Question: I need to make XML handling routine which would remove certain XML tags from XML document given to the routine. The XML document is not fixed but it's known that it is not using any namespaces.
The routine will have two lists of XML tag names:
- -
Exclude is more dominant i.e. if same tag is in both lists then that tag should not be picked. If parent tag is excluded then child tags should be excluded also.
I have seen great examples and answers accross the web but haven't found fully working solution in single XSLT for my issue.
This solution seems very clear and reasonable but would it be possible to have "BlackList" also in the same XSLT?:
<URL>
EDIT: Exclude and include lists are independent from each others. I.e. exclude list does not contain all tags which are not in include list and vice versa.
EDIT2: Simplified process needed: XML -> remove exclude tags -> remove other than include tags.
EDIT3: Fixed link.
EDIT4: Venn Diagrams with all use cases (A section is always wanted):

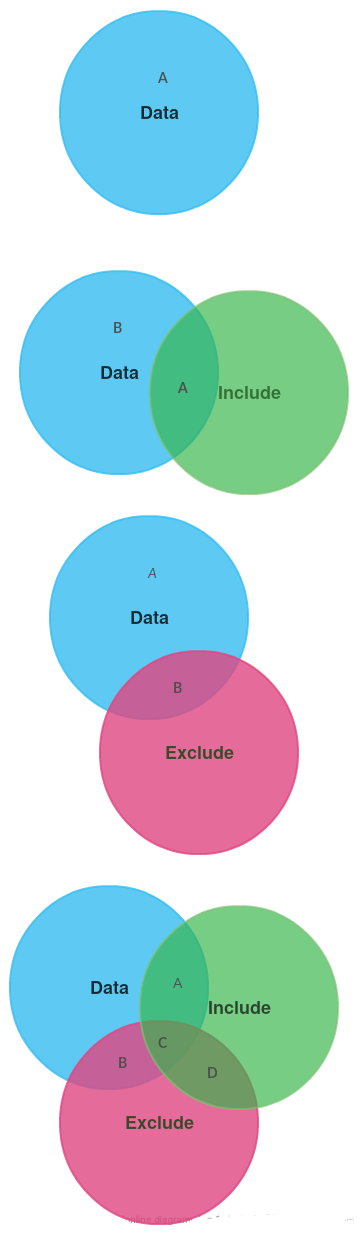
Answer: The following stylesheet:
'''
<xsl:stylesheet version="1.0"
xmlns:xsl="http://www.w3.org/1999/XSL/Transform"
xmlns:my="http://example.com/my">
<xsl:output method="xml" version="1.0" encoding="UTF-8" indent="yes"/>
<xsl:strip-space elements="*"/>
<my:whitelist>
<item>America</item>
<item>USA</item>
<item>California</item>
<item>LosAngeles</item>
<item>SanFranciso</item>
<item>Mexico</item>
<item>Tijuana</item>
</my:whitelist>
<my:blacklist>
<item>Mexico</item>
</my:blacklist>
<!-- identity transform -->
<xsl:template match="@*|node()">
<xsl:copy>
<xsl:apply-templates select="@*|node()"/>
</xsl:copy>
</xsl:template>
<xsl:template match="*[not(name()=document('')/*/my:whitelist/item) or name()=document('')/*/my:blacklist/item]"/>
</xsl:stylesheet>
'''
applied to the following input:
'''
<America>
<USA>
<NewYork>
<NewYork>no</NewYork>
<Albany>yes</Albany>
</NewYork>
<California>
<LosAngeles>no</LosAngeles>
<SanFranciso>no</SanFranciso>
</California>
</USA>
<Canada>
<Vancouver>no</Vancouver>
<Montreal>yes</Montreal>
</Canada>
<Mexico>
<Tijuana>no</Tijuana>
</Mexico>
</America>
'''
will return:
'''
<?xml version="1.0" encoding="UTF-8"?>
<America>
<USA>
<California>
<LosAngeles>no</LosAngeles>
<SanFranciso>no</SanFranciso>
</California>
</USA>
</America>
'''
Of course, this only make sense if the two lists are allowed to overlap - i.e. when the blacklist overrides the whitelist.
---
## Added:
If your processor cannot resolve the 'document()' function referring back to the stylesheet itself, try the following alternative:
'''
<xsl:stylesheet version="1.0"
xmlns:xsl="http://www.w3.org/1999/XSL/Transform"
xmlns:exsl="http://exslt.org/common"
extension-element-prefixes="exsl">
<xsl:output method="xml" version="1.0" encoding="UTF-8" indent="yes"/>
<xsl:strip-space elements="*"/>
<xsl:variable name="whitelist">
<item>America</item>
<item>USA</item>
<item>California</item>
<item>LosAngeles</item>
<item>SanFranciso</item>
<item>Mexico</item>
<item>Tijuana</item>
</xsl:variable>
<xsl:variable name="blacklist">
<item>Mexico</item>
</xsl:variable>
<xsl:template match="*">
<xsl:if test="name()=exsl:node-set($whitelist)/item and not (name()=exsl:node-set($blacklist)/item)">
<xsl:copy>
<xsl:copy-of select="@*"/>
<xsl:apply-templates/>
</xsl:copy>
</xsl:if>
</xsl:template>
</xsl:stylesheet>
'''
Demo: <URL>